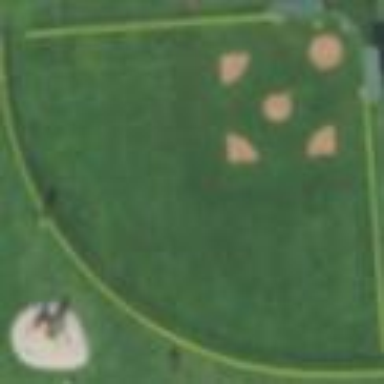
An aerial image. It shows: Baseball pitch for leisure land activities.